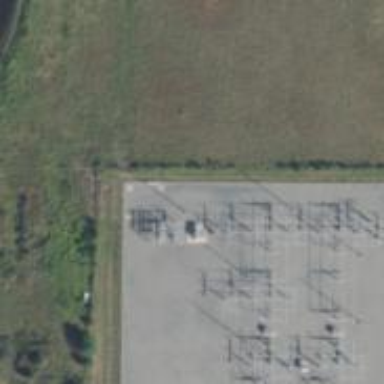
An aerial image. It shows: Switch for power supply.